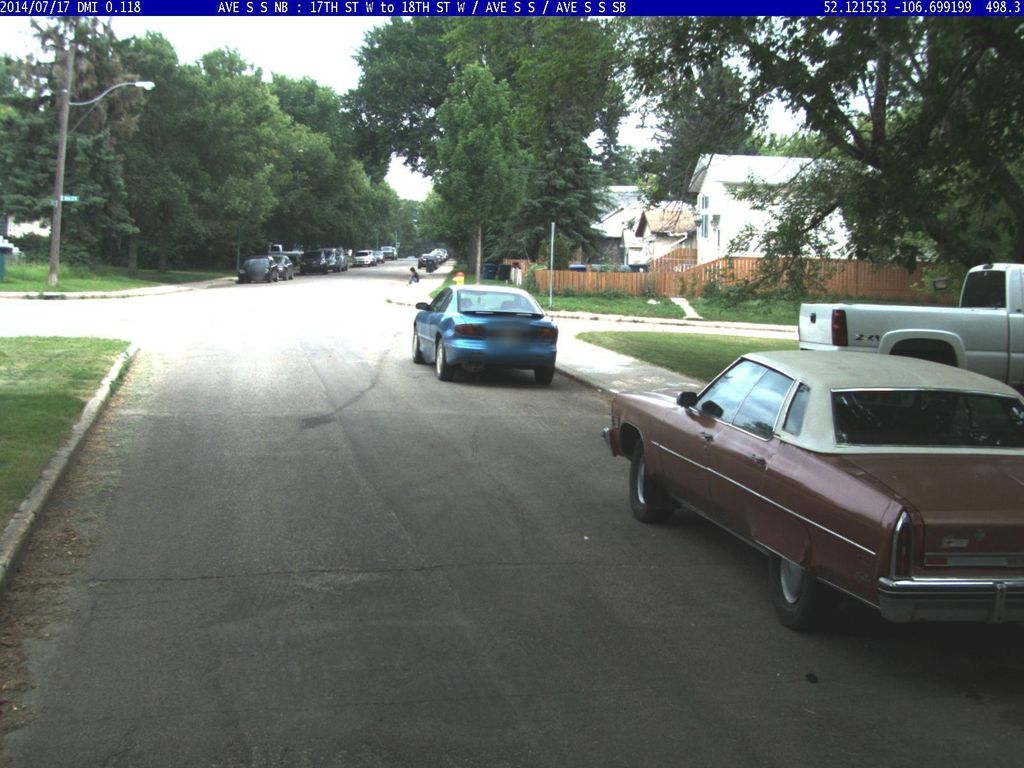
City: saskatoon